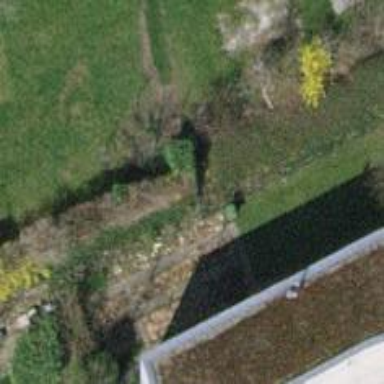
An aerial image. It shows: Hedge acting as barrier.